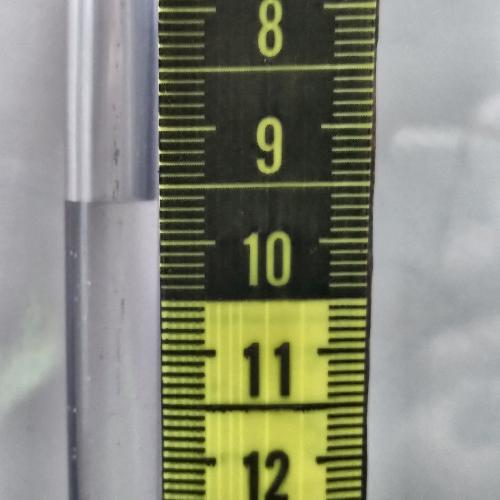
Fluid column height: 9.6 cm